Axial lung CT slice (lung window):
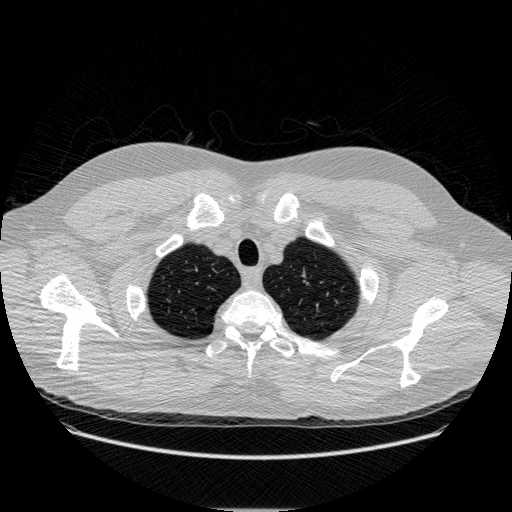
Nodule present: no